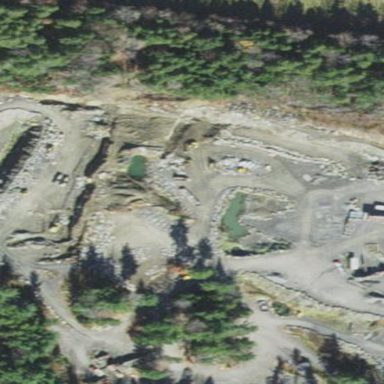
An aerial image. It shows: Quarry area.